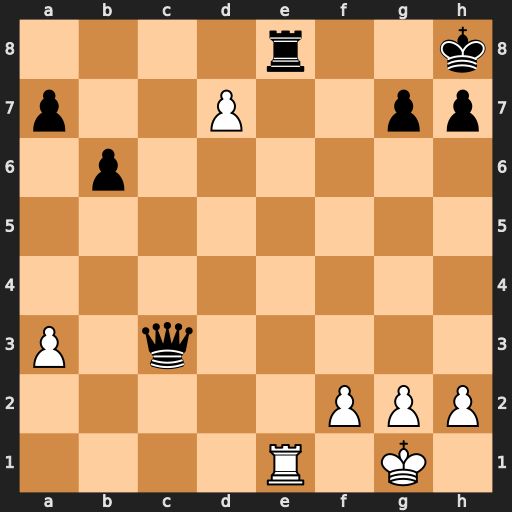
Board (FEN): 4r2k/p2P2pp/1p6/8/8/P1q5/5PPP/4R1K1
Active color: w
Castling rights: -
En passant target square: -
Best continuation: dxe8=Q#